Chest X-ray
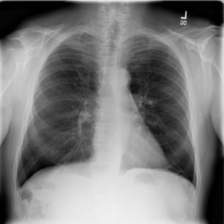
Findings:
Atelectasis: negative
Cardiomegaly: negative
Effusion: negative
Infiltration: negative
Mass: negative
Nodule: negative
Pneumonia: negative
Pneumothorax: negative
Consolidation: negative
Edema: negative
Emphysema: negative
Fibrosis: negative
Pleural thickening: negative
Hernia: negative